八年级 · 度量几何学
在 $\square A B C D$ 中, $\angle A$ 的平分线把 $B C$ 边分成长度是 3 和 4 的两部分, 则 $\square A B C D$ 周长是 \$ \qquad \$
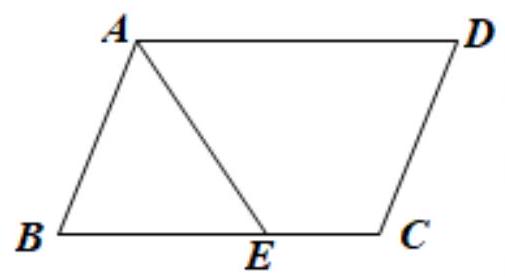
答案: 20 或 22
解析: 如图:

在平行四边形 $A B C D$ 中, $A D / / B C$, 则 $\angle D A E=\angle A E B$.

$\because A E$ 平分 $\angle B A D$,

$\therefore \angle B A E=\angle D A E$,

$\therefore \angle B A E=\angle B E A$,

$\therefore A B=B E, B C=B E+E C$,

(1) 当 $B E=3, E C=4$ 时,

平行四边形 $A B C D$ 的周长为: $2(A B+B C)=2 \times(3+3+4)=20$;

(2) 当 $B E=4, E C=3$ 时,

平行四边形 $A B C D$ 的周长为: $2(A B+B C)=2 \times(4+4+3)=22$.
故答案为 20 或 22 .